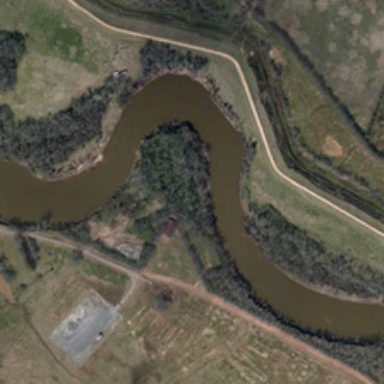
Many green plants are in two sides of a curved river .